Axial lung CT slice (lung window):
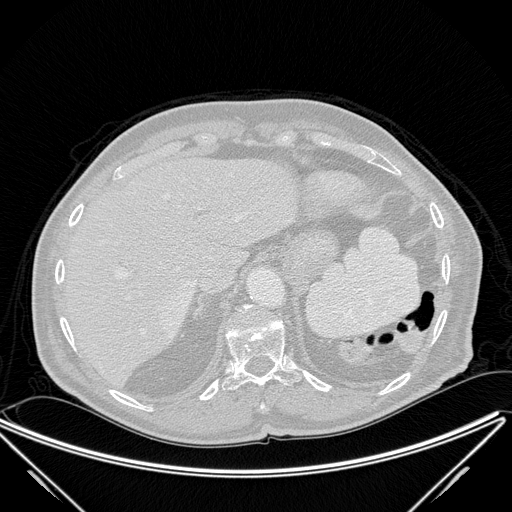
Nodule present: no